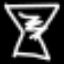
Label: hourglass